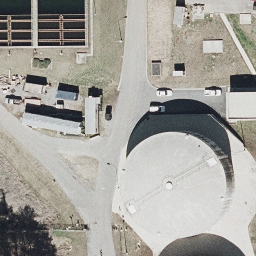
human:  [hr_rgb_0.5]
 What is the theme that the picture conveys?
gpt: storage tanks